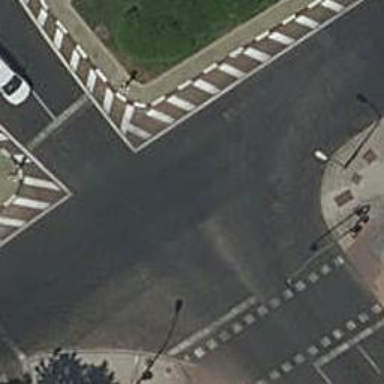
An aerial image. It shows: Road with traffic signals.